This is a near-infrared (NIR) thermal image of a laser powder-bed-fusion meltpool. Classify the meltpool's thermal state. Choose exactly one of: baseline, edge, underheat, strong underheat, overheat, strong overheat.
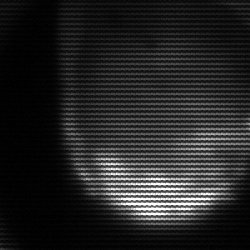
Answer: edge